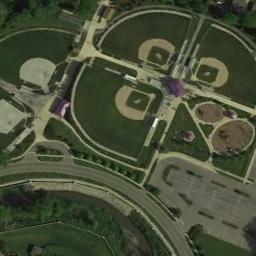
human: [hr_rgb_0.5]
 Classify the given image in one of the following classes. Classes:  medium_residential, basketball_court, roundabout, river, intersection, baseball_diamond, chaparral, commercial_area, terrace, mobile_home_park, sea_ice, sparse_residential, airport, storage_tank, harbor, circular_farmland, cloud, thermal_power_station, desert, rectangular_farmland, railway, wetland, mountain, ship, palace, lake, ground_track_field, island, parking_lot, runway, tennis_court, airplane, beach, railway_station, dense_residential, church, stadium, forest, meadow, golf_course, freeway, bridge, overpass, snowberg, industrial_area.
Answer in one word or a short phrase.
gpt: baseball_diamond